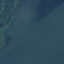
Land use / land cover: SeaLake